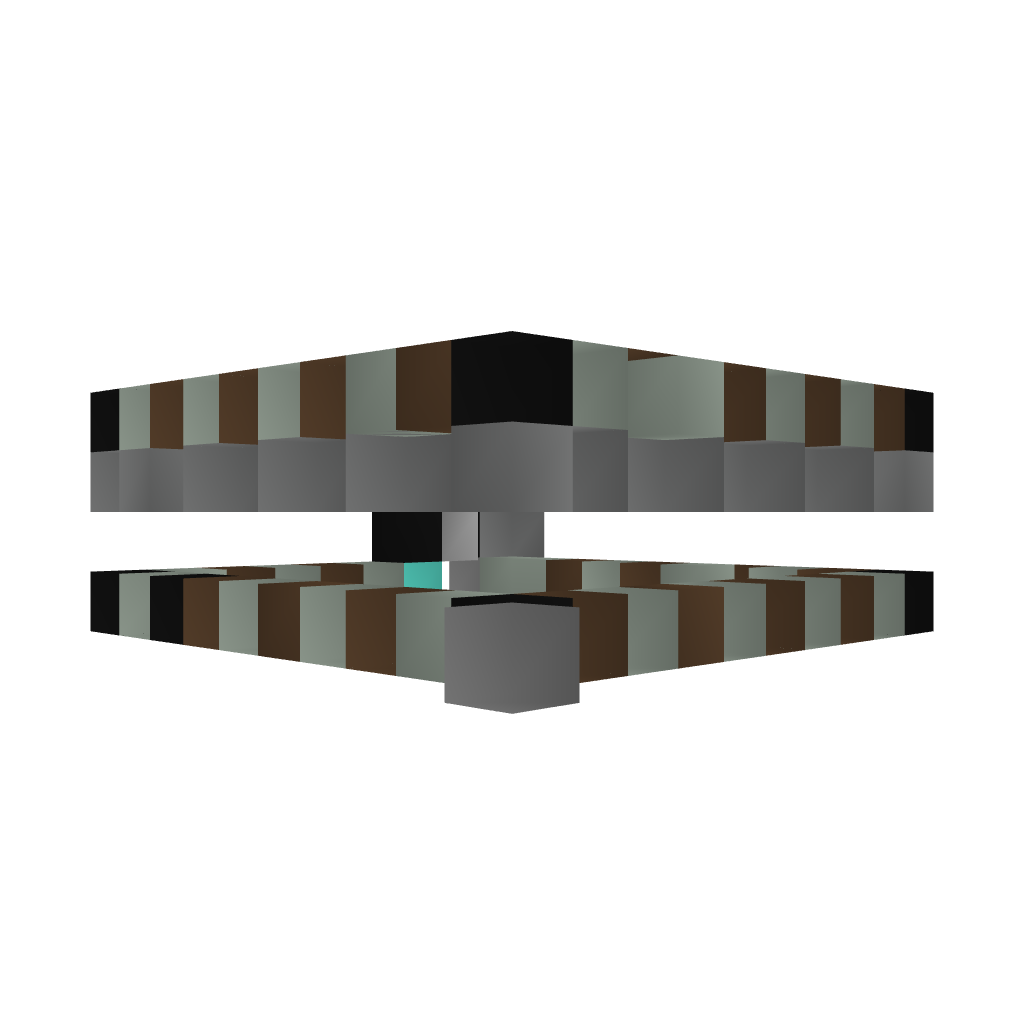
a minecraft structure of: Jingle Bells in Note Blocks